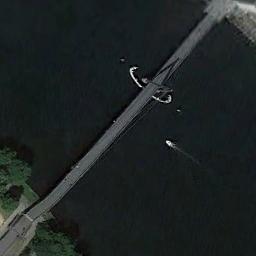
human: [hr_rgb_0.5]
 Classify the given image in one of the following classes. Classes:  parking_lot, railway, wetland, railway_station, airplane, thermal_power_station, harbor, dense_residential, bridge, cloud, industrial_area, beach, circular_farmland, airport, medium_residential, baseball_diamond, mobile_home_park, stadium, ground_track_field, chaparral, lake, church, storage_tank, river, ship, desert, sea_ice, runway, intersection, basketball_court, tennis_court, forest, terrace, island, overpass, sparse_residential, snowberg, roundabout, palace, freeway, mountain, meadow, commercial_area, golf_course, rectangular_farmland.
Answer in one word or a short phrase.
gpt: bridge